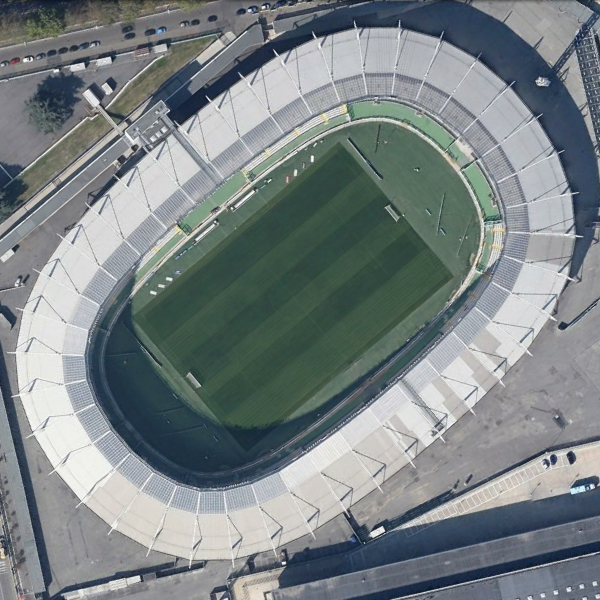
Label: Stadium